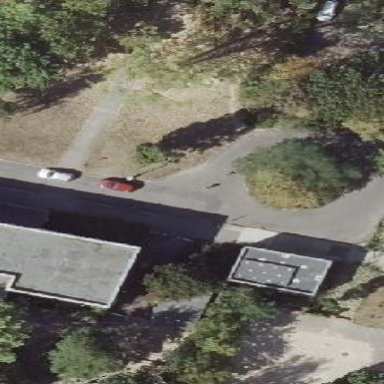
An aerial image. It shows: Asphalt road designated for service vehicles.